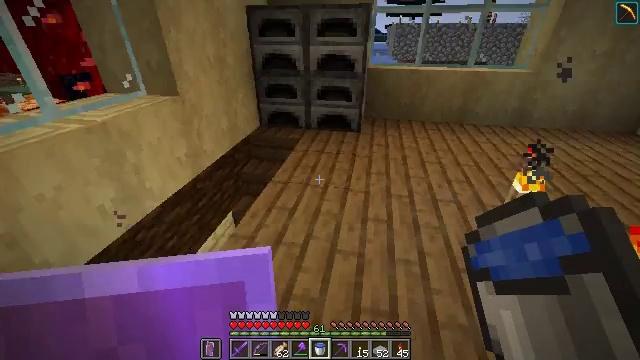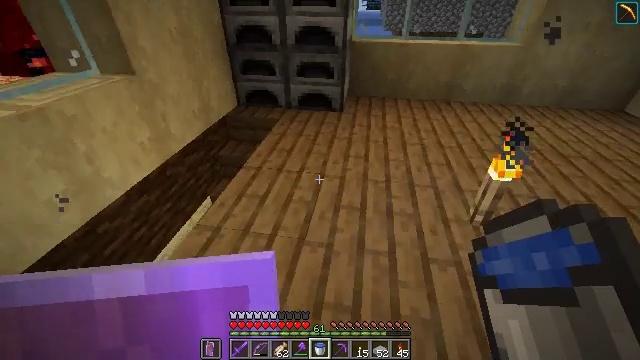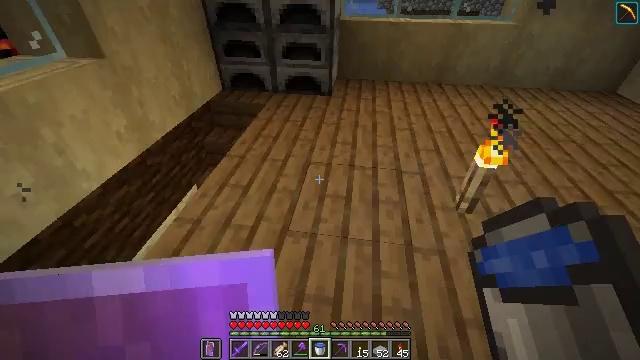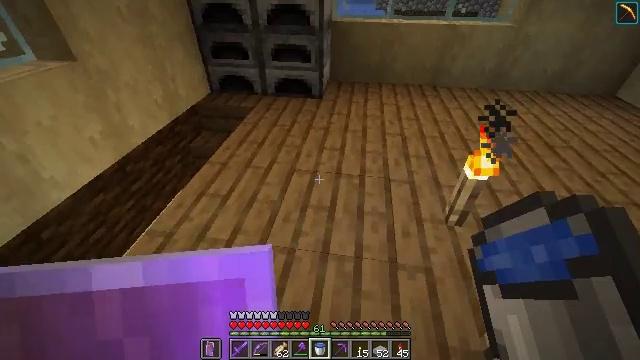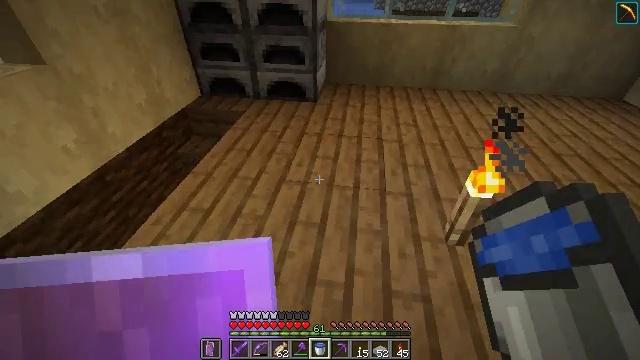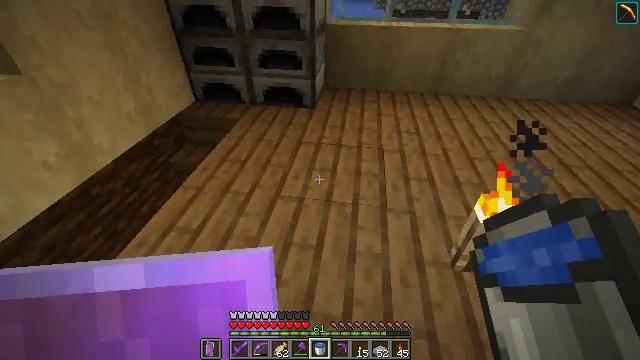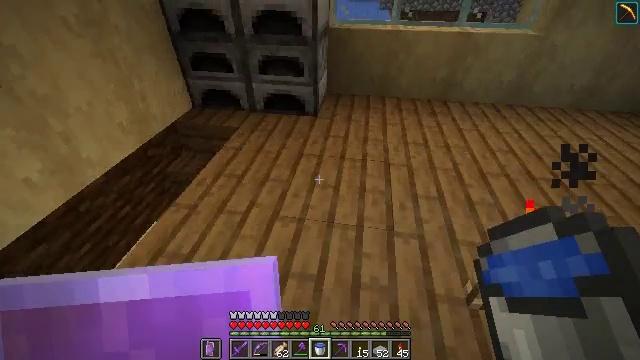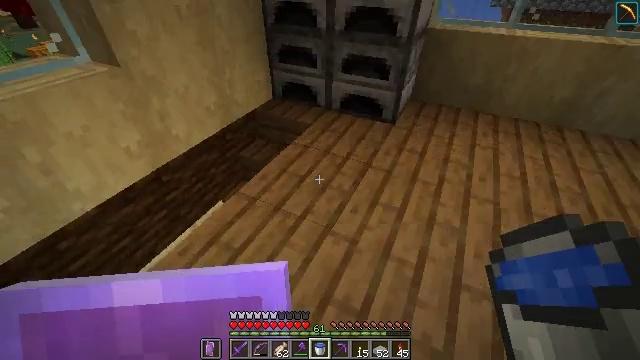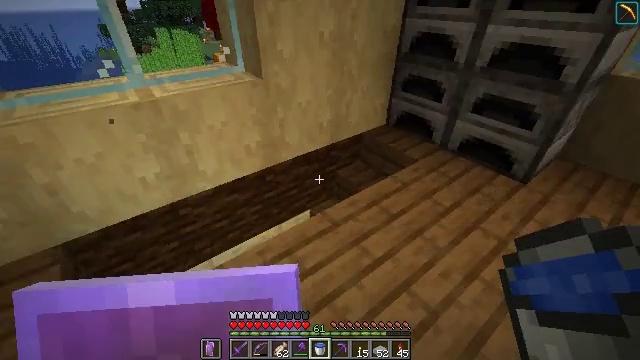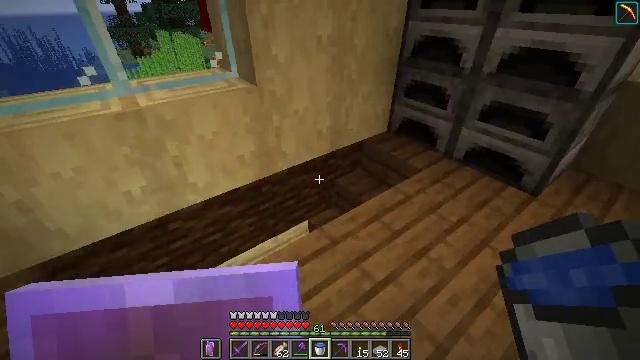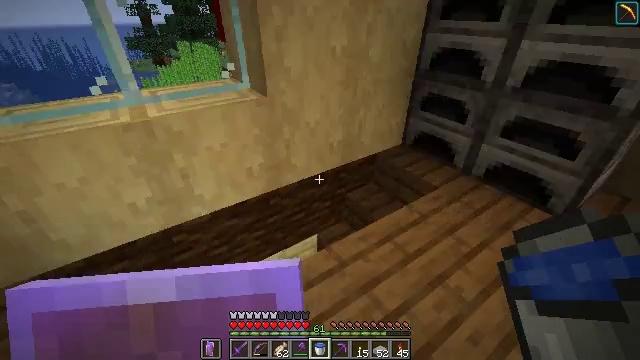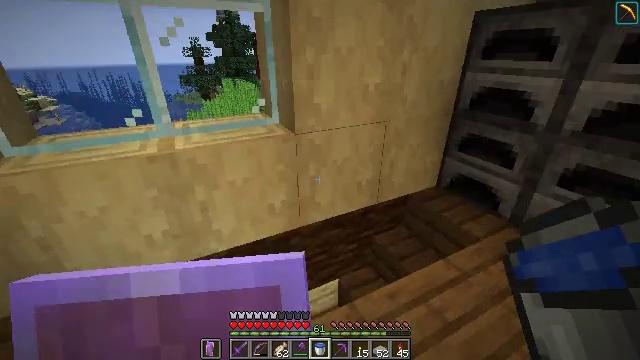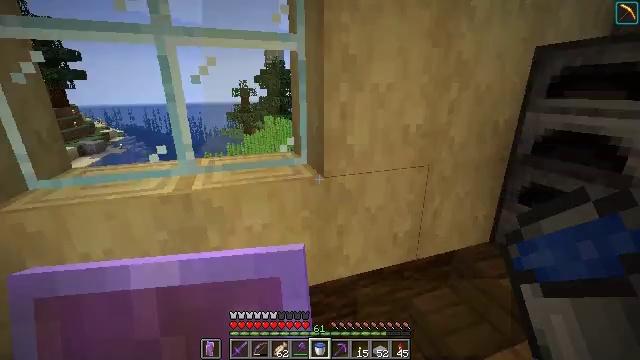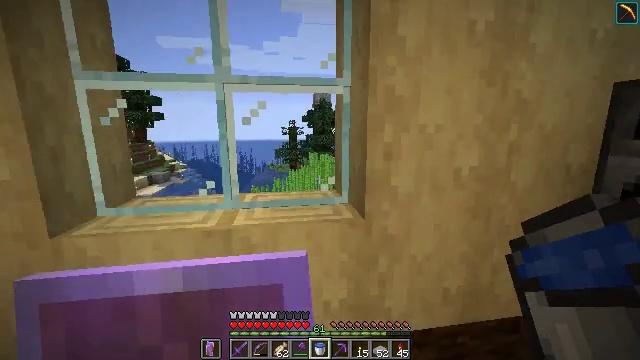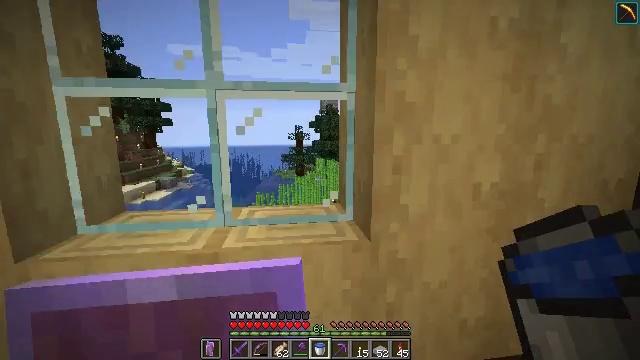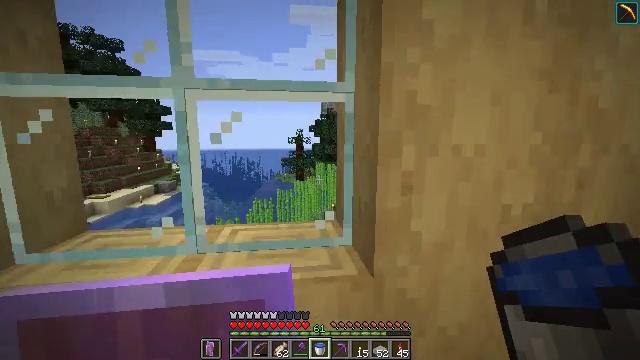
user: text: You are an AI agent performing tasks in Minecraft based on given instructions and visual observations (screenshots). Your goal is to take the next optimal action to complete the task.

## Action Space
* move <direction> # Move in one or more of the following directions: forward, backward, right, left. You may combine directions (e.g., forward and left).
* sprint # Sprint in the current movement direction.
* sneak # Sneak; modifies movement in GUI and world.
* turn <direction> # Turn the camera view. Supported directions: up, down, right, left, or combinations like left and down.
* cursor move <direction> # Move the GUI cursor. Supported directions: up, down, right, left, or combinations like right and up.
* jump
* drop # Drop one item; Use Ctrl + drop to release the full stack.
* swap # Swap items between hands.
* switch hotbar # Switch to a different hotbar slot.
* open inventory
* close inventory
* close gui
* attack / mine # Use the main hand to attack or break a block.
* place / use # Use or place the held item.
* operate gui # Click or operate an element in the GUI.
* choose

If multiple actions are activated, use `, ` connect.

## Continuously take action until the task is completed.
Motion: motion action
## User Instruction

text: Collect the ladder block.
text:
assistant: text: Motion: move forward and move right, turn right and down
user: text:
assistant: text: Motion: move forward and move right, turn right and down
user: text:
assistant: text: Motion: move forward
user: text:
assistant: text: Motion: move forward
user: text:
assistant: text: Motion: move forward
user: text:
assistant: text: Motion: move forward
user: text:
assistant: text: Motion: move forward, turn left and down
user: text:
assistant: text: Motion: move forward, turn left and up
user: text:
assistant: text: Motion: move forward
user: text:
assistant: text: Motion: move forward, turn left and up
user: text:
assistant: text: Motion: move forward, turn left and up
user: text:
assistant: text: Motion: move forward, turn left and up
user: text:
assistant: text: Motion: move forward, turn left and up
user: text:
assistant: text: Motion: move forward, turn left and up
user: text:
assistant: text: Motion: move forward
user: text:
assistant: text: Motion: move forward, turn left and up
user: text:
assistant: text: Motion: move forward, turn left and up
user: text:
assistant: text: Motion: move forward, turn left and up
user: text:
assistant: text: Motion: turn left
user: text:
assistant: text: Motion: move right, turn left and up
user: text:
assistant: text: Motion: move right, turn left
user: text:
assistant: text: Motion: move right, turn left
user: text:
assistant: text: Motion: move right, turn left
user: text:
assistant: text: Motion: move right, turn left
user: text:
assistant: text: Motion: move right, turn left
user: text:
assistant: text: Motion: move right, turn left and down
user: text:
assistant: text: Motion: move right, turn left and down
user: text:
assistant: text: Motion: turn left and down
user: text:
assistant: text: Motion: turn left and down
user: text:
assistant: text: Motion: turn left and down